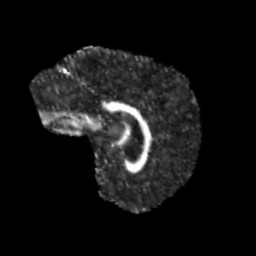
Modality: FA
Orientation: sagittal
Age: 13
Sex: male
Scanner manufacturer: siemens
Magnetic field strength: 3 T
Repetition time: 3.8 s
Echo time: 0.07 s